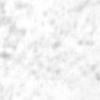
Label: no_change